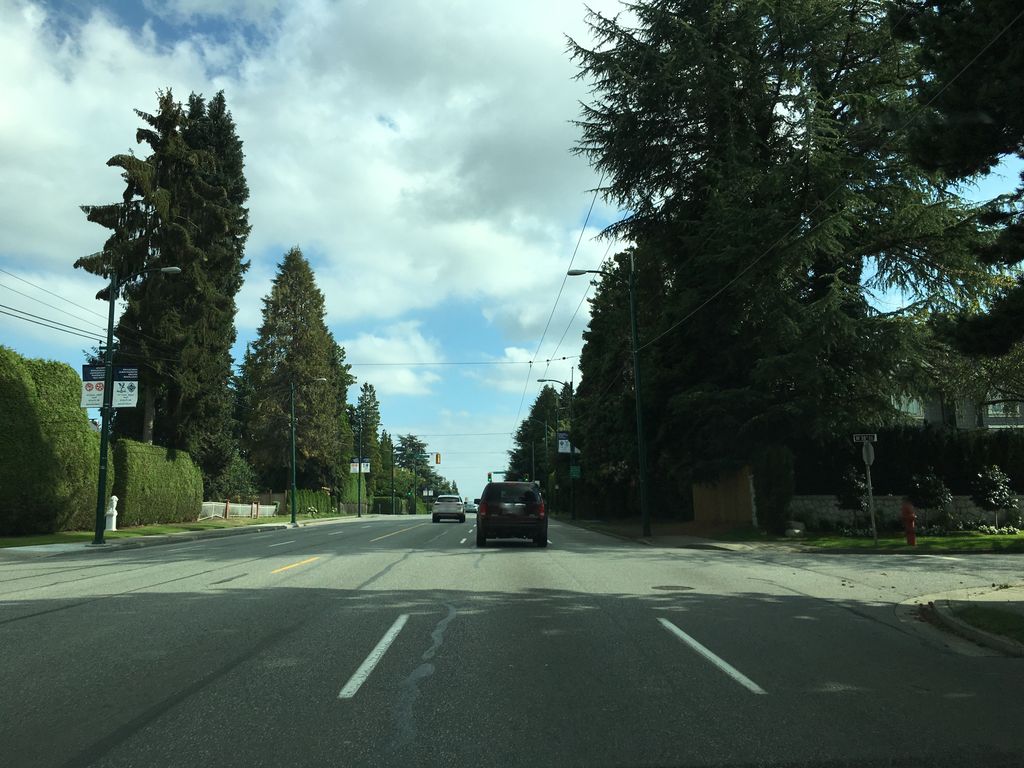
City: vancouver